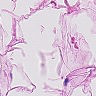
Metastatic tissue present: no